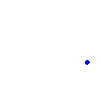
Particle: pion